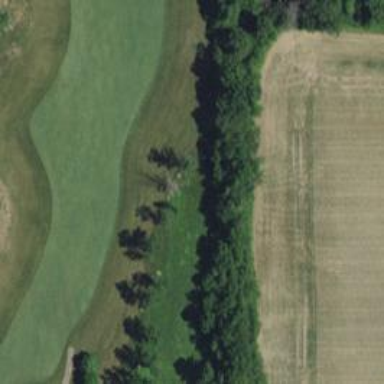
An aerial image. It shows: Scenic golf fairway.